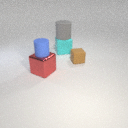
small blue rubber cylinder above large red metal cube